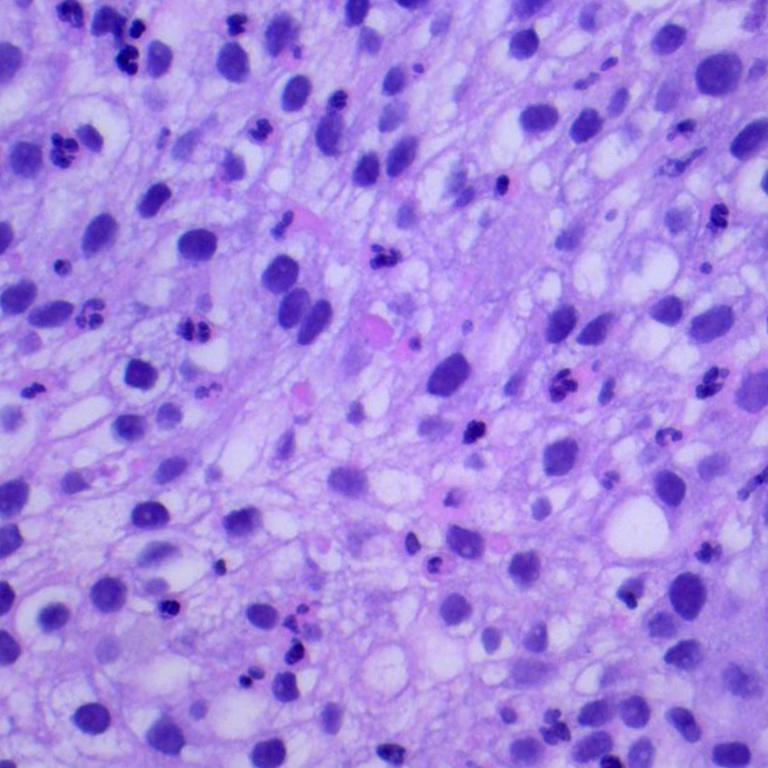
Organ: lung
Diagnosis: squamous carcinomas